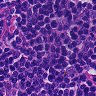
Metastatic tissue present: no